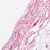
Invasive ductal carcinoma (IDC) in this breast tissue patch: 0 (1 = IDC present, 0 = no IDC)